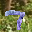
Label: 7